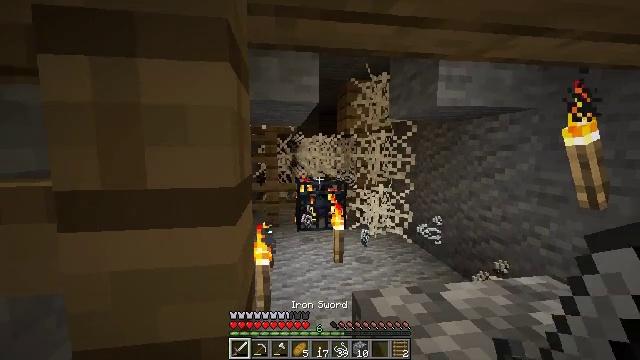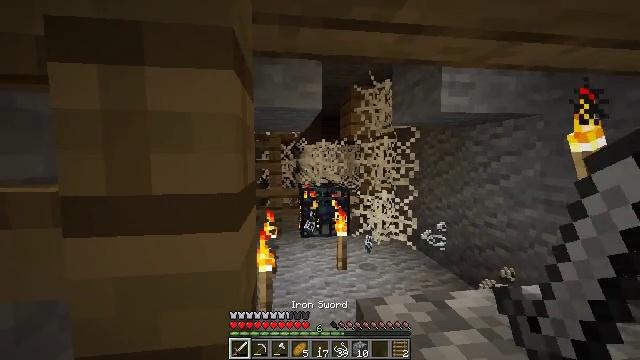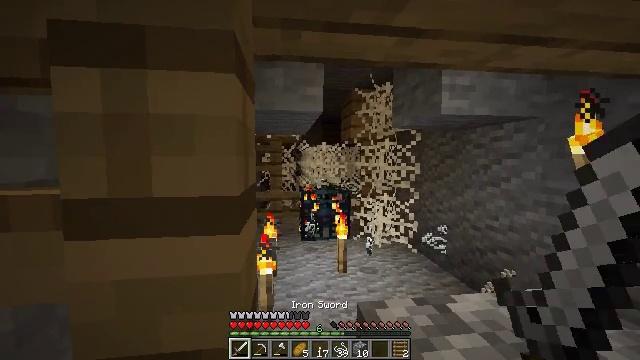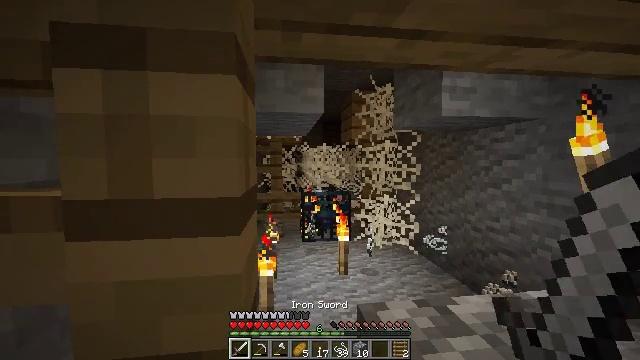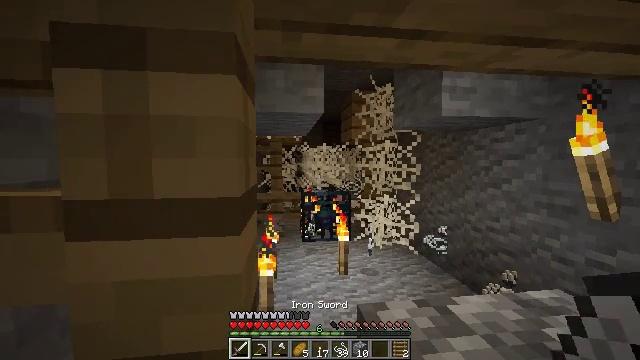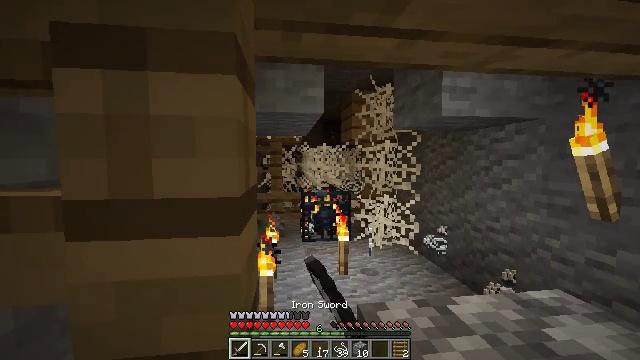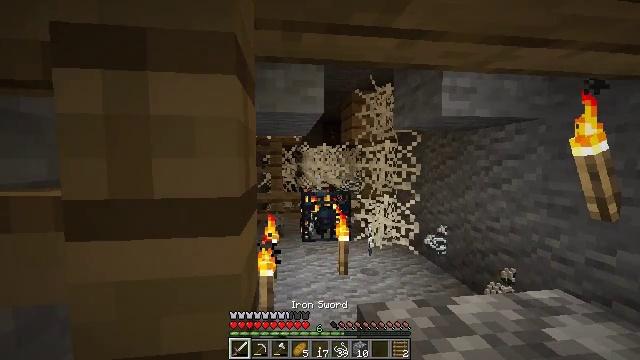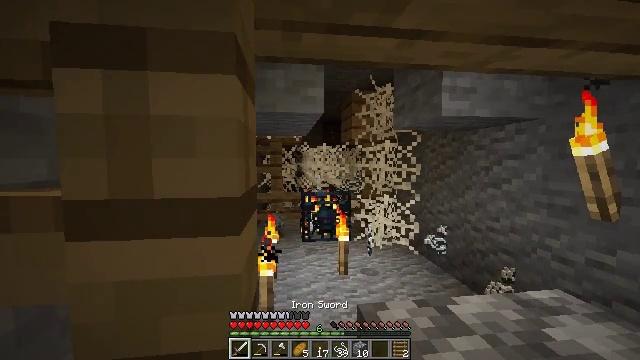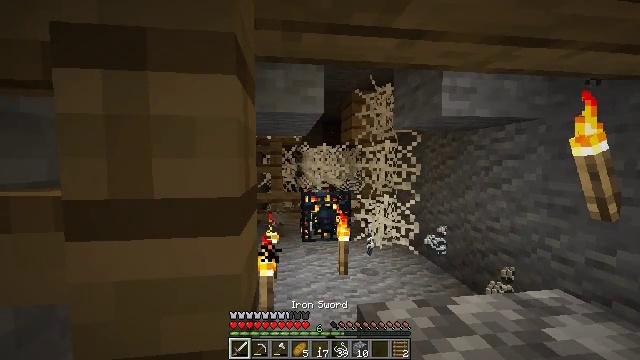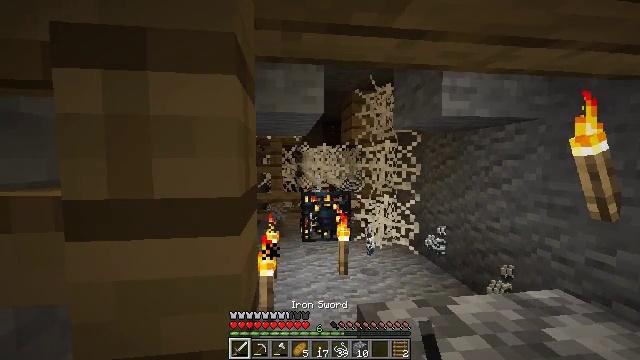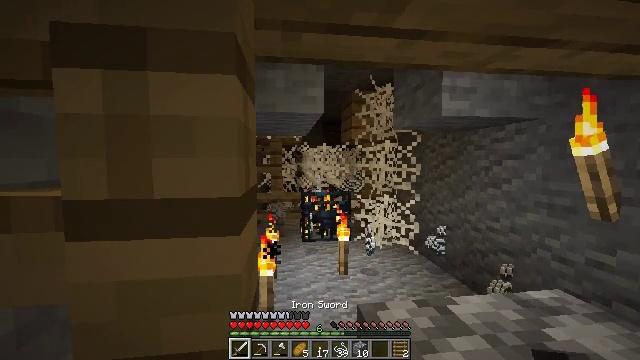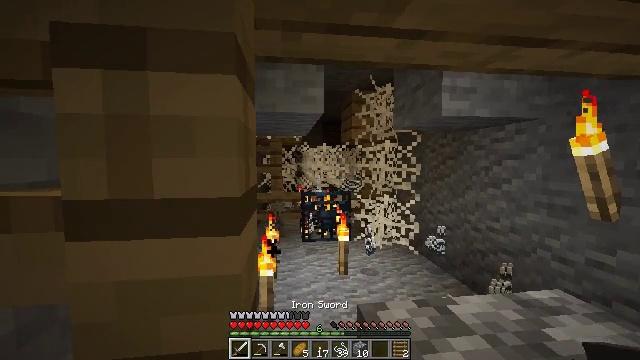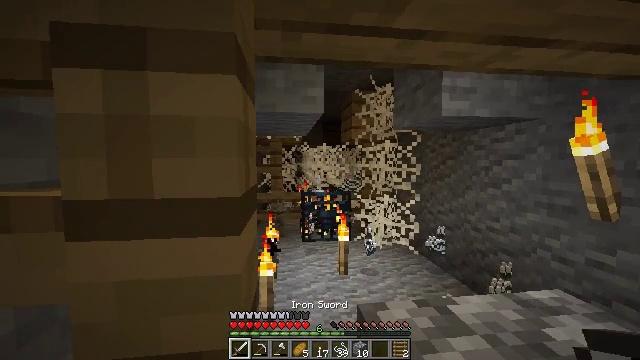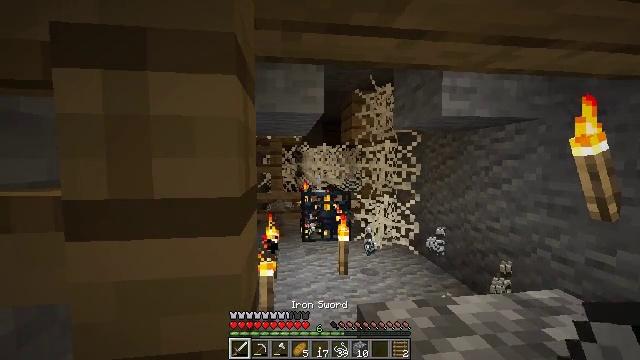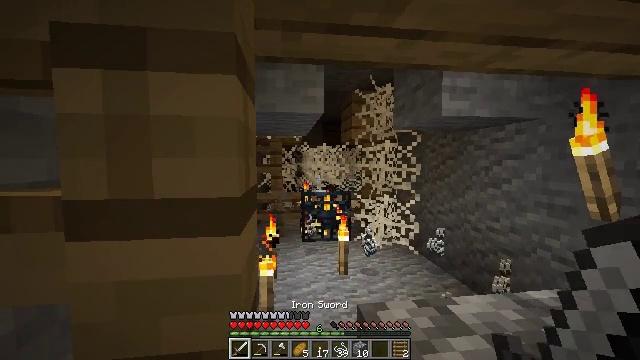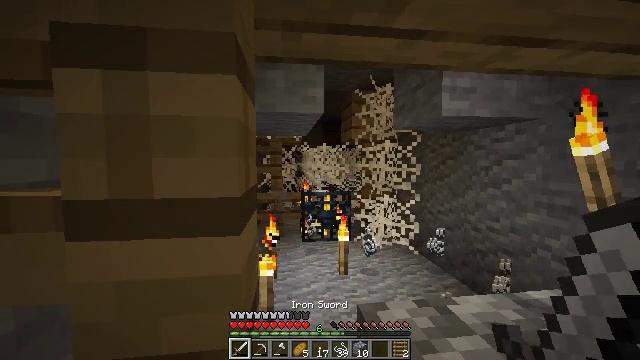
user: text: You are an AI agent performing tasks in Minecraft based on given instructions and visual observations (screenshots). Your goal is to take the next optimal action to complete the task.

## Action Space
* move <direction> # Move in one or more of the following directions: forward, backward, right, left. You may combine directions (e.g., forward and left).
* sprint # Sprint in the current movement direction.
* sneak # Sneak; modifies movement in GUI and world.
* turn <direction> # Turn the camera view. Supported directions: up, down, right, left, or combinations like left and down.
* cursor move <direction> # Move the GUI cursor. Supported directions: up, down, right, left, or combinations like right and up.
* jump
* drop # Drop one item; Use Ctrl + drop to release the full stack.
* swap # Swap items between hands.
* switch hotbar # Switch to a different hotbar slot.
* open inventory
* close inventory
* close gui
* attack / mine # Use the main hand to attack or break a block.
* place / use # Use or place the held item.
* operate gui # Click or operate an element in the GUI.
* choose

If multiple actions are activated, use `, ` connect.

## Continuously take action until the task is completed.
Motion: motion action
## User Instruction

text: Collect cobweb using shears for string.
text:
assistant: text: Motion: turn up
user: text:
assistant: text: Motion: no_op
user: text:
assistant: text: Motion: no_op
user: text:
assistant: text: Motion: attack / mine
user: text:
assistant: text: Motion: attack / mine
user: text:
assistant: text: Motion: attack / mine
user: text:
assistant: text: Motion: attack / mine
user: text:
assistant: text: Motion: attack / mine
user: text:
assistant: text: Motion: attack / mine
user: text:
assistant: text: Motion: attack / mine
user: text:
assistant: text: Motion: attack / mine
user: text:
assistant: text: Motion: attack / mine
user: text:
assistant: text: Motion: attack / mine
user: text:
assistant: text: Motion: attack / mine
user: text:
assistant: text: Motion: attack / mine
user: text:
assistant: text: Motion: attack / mine
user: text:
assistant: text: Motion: attack / mine
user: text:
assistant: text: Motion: attack / mine
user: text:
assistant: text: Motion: turn up
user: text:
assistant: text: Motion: turn up
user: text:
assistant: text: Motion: no_op
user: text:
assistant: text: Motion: no_op
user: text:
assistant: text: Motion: turn right and down
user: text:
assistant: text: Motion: turn right and down
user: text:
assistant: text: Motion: turn right
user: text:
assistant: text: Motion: no_op
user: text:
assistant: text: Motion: attack / mine
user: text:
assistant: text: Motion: attack / mine
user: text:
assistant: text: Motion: attack / mine
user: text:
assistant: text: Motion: attack / mine